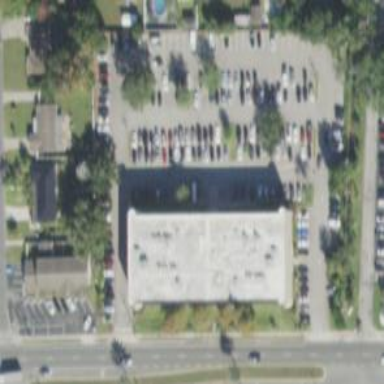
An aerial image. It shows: Parking space.